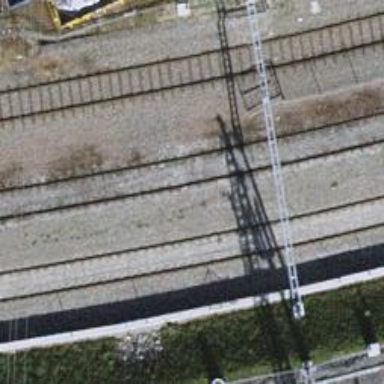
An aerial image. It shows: Single-track spur railway line.